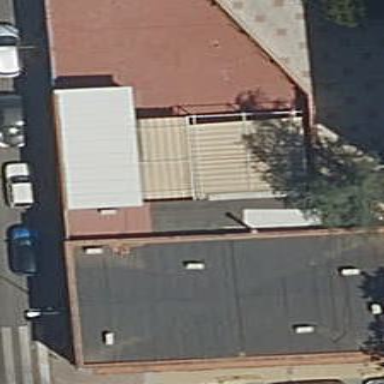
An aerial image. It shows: Garage building.